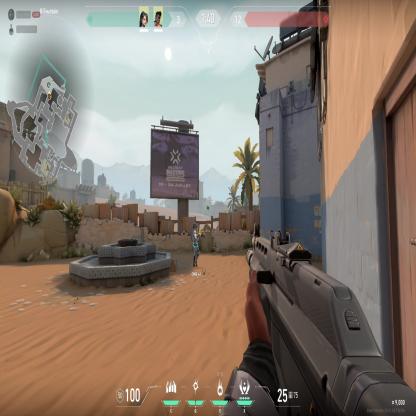
Label: teammate